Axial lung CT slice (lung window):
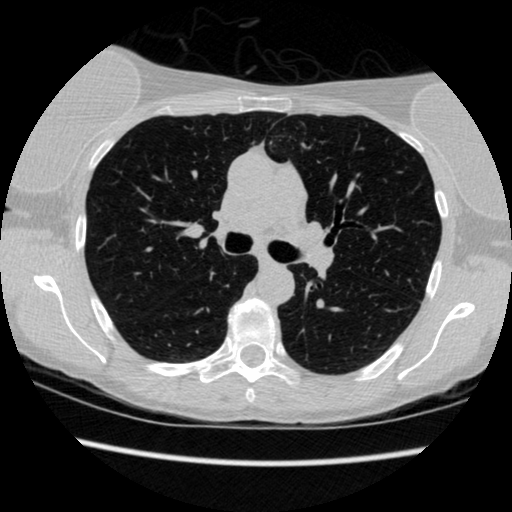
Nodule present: no